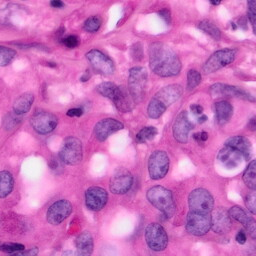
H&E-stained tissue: Pancreatic